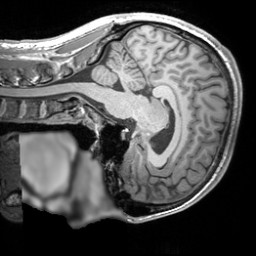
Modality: T1w
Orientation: sagittal
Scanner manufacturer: siemens
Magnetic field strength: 3 T
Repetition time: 1.9 s
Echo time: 0.00293 s